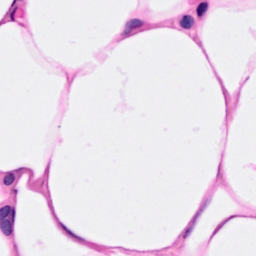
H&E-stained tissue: Breast